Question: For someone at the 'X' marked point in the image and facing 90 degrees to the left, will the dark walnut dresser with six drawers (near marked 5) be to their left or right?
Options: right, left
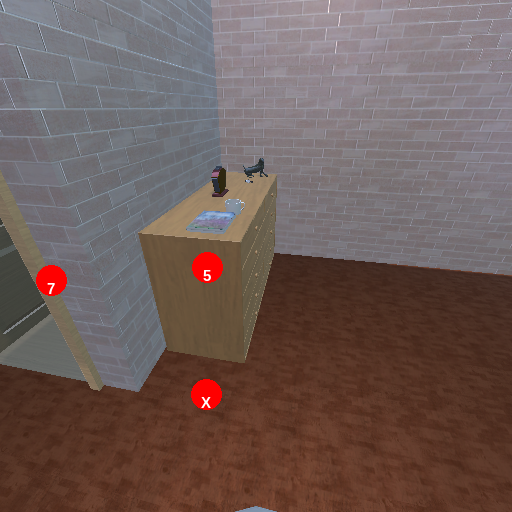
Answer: right